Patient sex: M
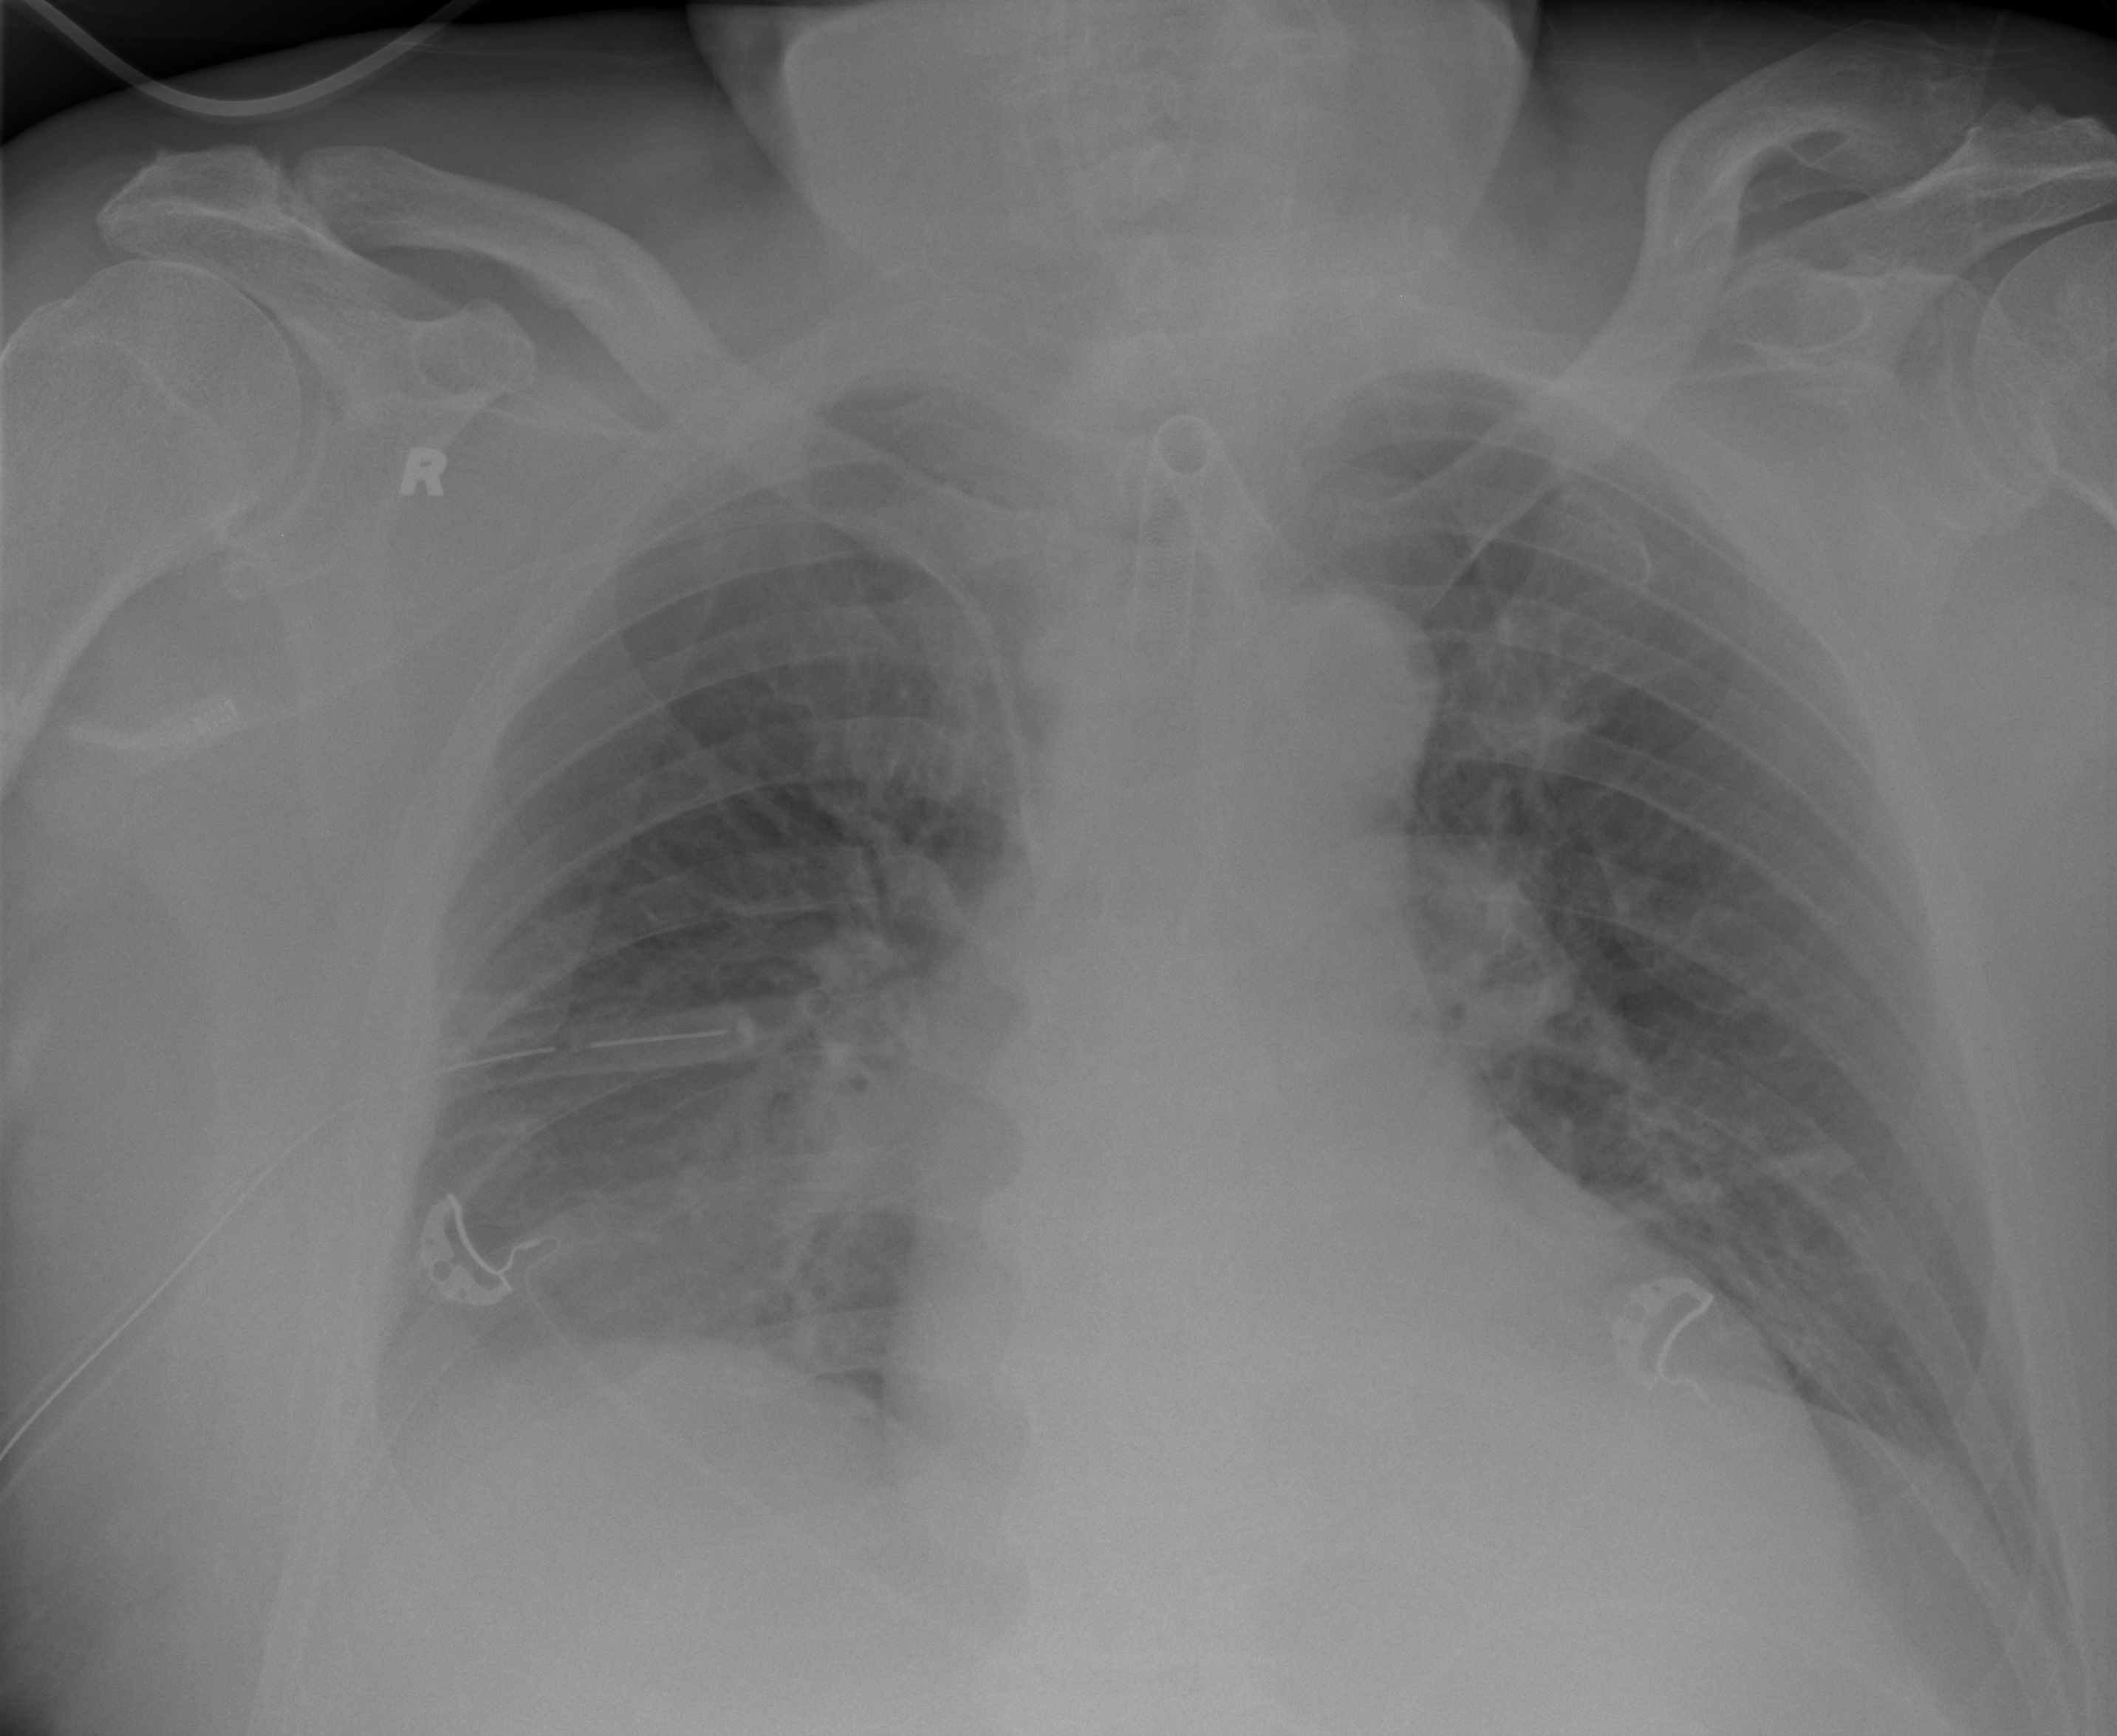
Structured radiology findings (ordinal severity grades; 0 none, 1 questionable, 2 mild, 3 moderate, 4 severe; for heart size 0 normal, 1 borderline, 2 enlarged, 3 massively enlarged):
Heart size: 2
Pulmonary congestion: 0
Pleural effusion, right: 2
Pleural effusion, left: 0
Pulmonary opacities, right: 0
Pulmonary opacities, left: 0
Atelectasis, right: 2
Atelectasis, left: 2